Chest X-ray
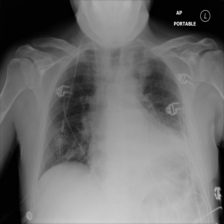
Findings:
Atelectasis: negative
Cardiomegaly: negative
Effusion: negative
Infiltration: negative
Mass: negative
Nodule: negative
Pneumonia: negative
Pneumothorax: negative
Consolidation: positive
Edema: negative
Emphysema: negative
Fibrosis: negative
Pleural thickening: negative
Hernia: negative